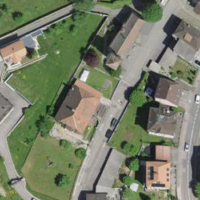
EUNIS habitat code: 54
Species observed at this site:
Aegopodium podagraria
Cymbalaria muralis
Lapsana communis
Lysimachia punctata